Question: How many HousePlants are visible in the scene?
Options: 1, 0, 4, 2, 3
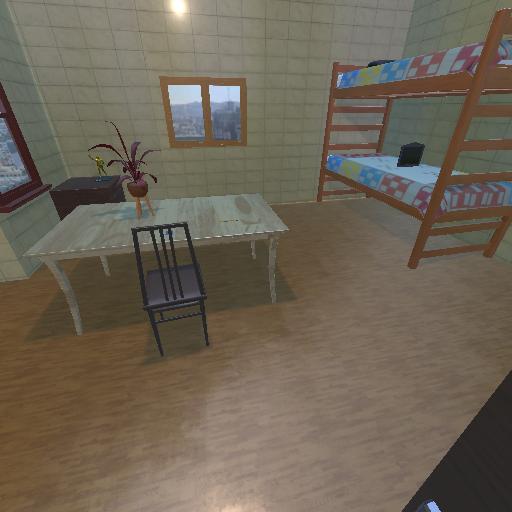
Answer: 1